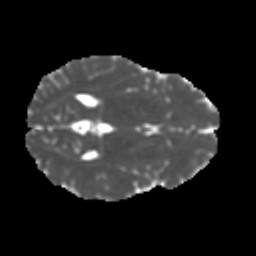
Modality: MD
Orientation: axial
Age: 18
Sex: male
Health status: ill
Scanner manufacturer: ge
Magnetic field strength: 3 T
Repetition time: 6.752 s
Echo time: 0.079 s